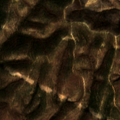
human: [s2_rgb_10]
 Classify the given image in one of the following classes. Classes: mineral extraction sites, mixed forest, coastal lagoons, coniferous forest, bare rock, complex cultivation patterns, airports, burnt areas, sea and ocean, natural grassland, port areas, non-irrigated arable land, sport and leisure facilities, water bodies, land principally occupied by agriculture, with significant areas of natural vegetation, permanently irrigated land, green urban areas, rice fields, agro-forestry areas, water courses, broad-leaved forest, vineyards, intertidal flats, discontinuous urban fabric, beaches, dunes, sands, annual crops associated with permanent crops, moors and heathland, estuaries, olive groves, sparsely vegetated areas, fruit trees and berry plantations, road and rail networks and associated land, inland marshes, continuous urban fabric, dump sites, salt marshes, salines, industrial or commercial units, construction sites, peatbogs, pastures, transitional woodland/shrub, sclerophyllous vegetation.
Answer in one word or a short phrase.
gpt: transitional woodland/shrub